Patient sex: F
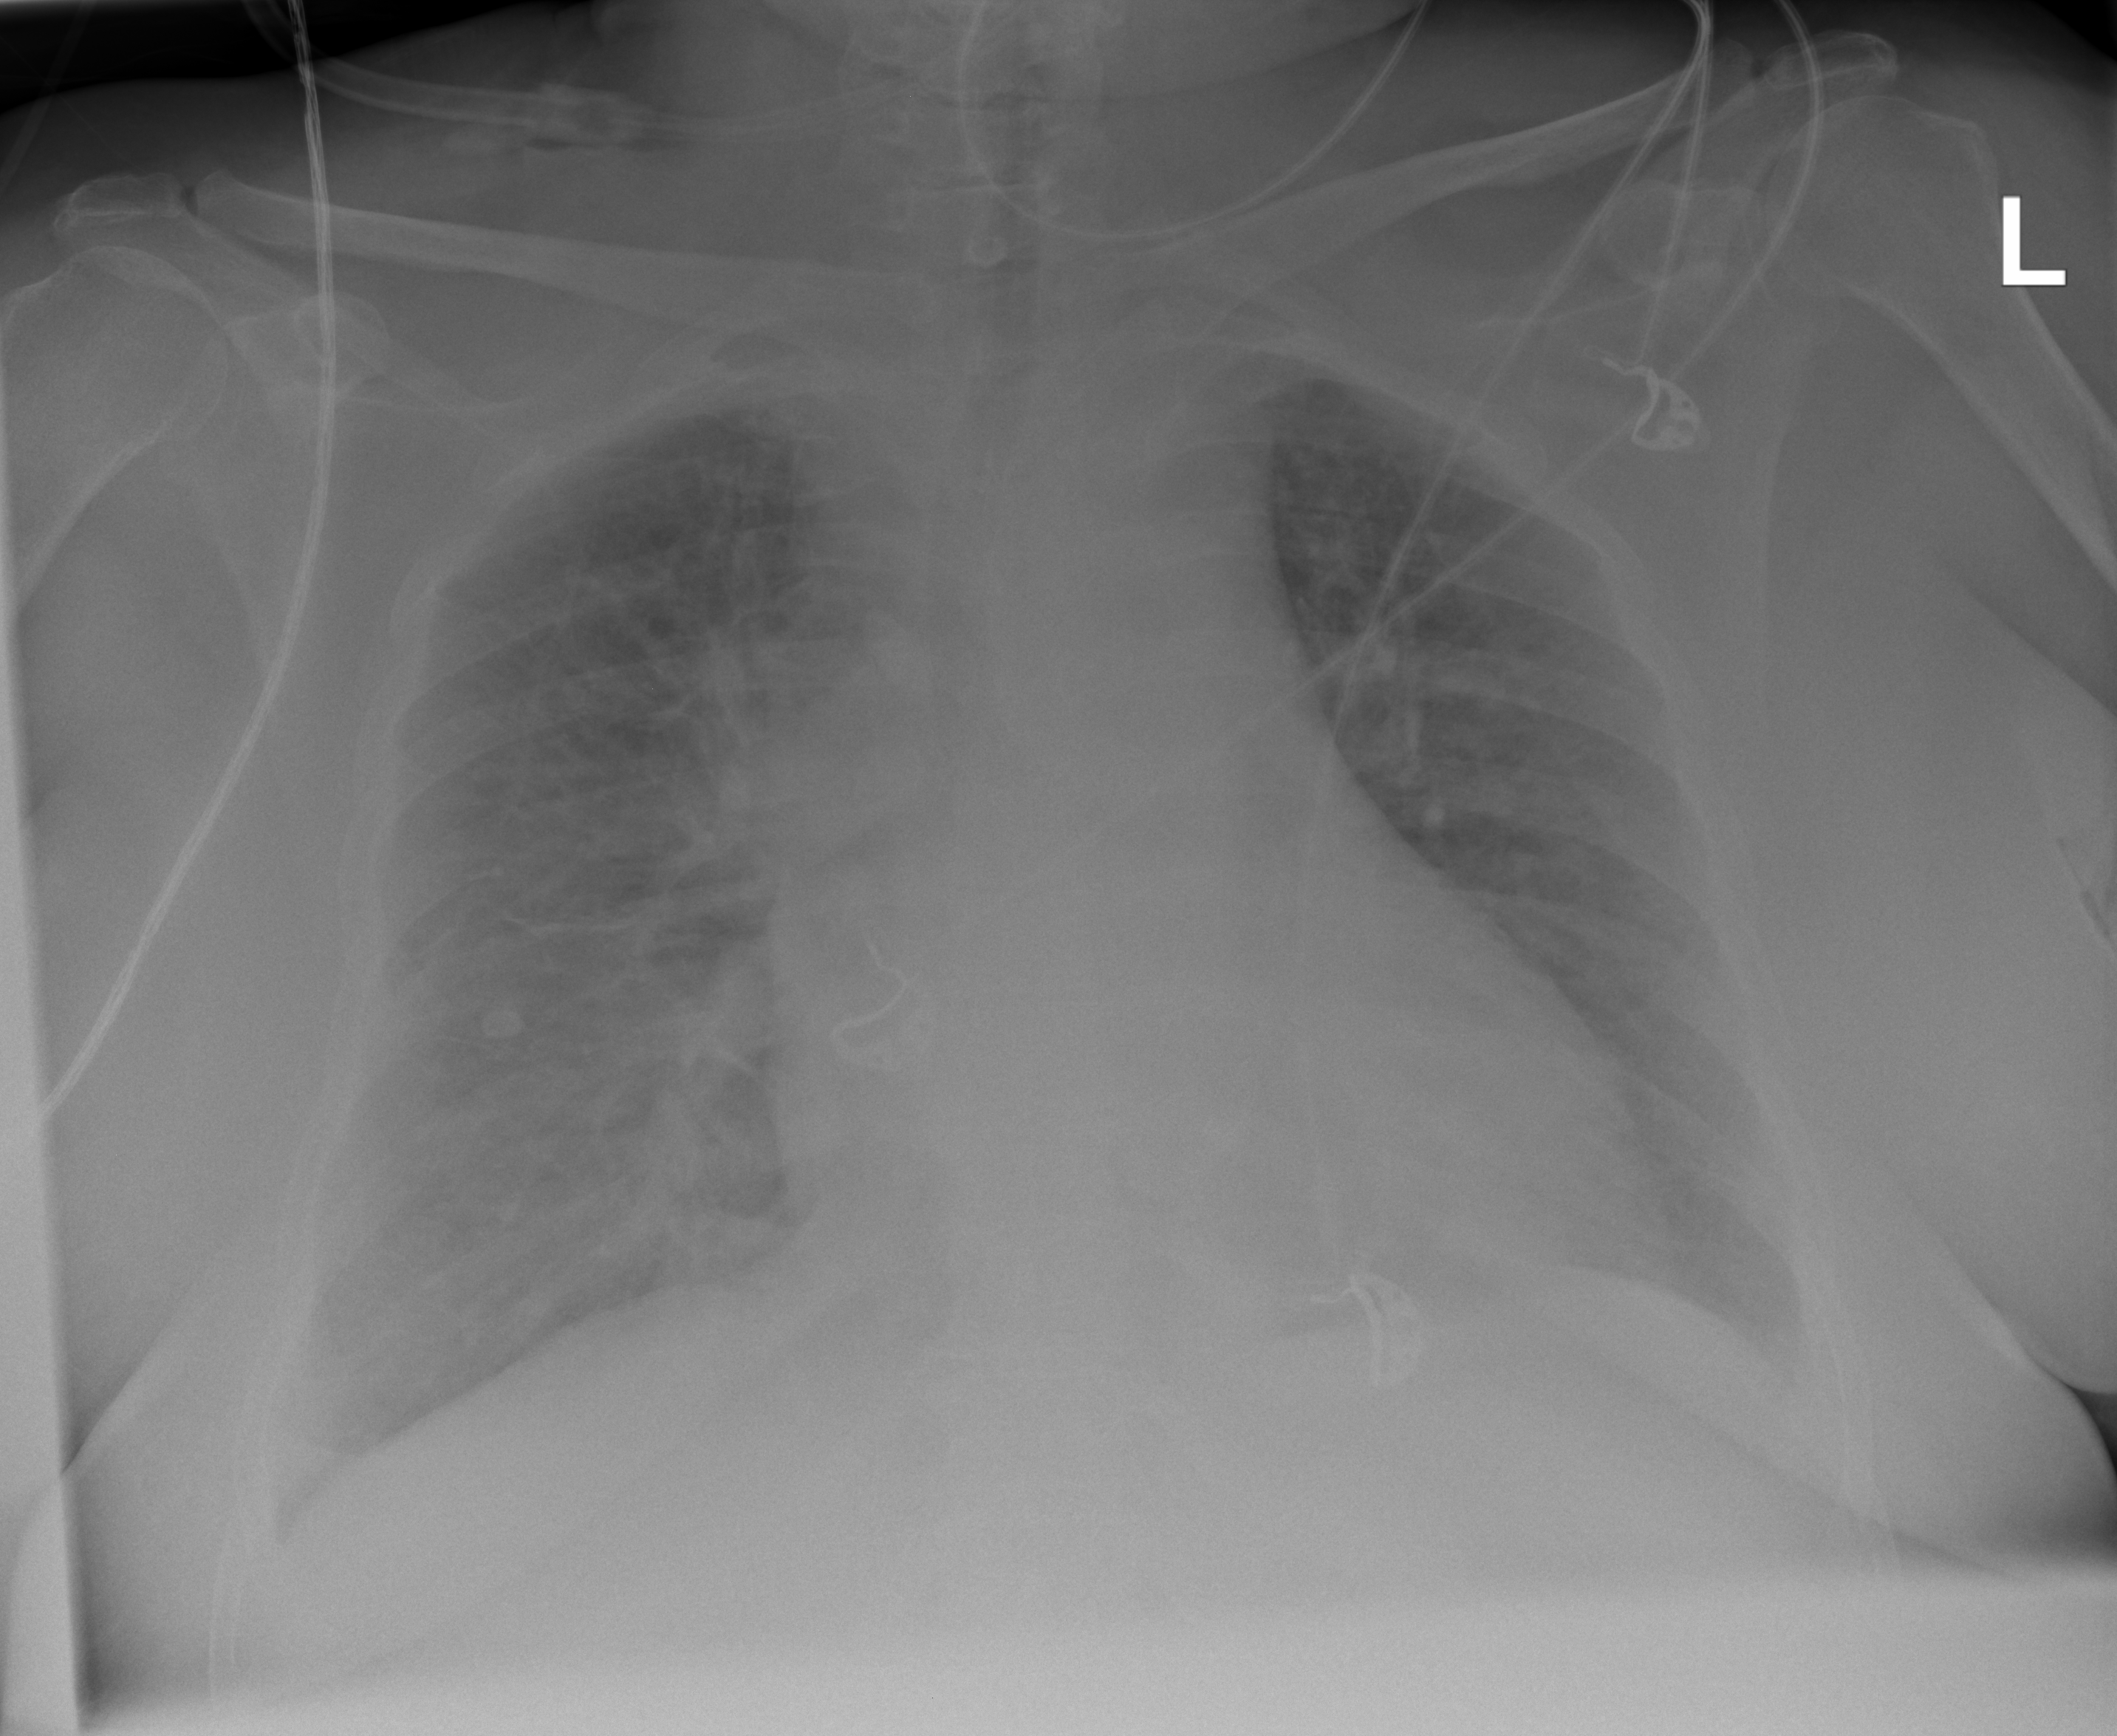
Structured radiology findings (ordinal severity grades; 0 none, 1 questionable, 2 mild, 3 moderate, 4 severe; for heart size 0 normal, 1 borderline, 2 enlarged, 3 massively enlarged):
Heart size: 2
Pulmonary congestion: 3
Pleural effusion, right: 0
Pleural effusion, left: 0
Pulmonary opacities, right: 2
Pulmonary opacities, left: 2
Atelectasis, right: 0
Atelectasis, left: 0